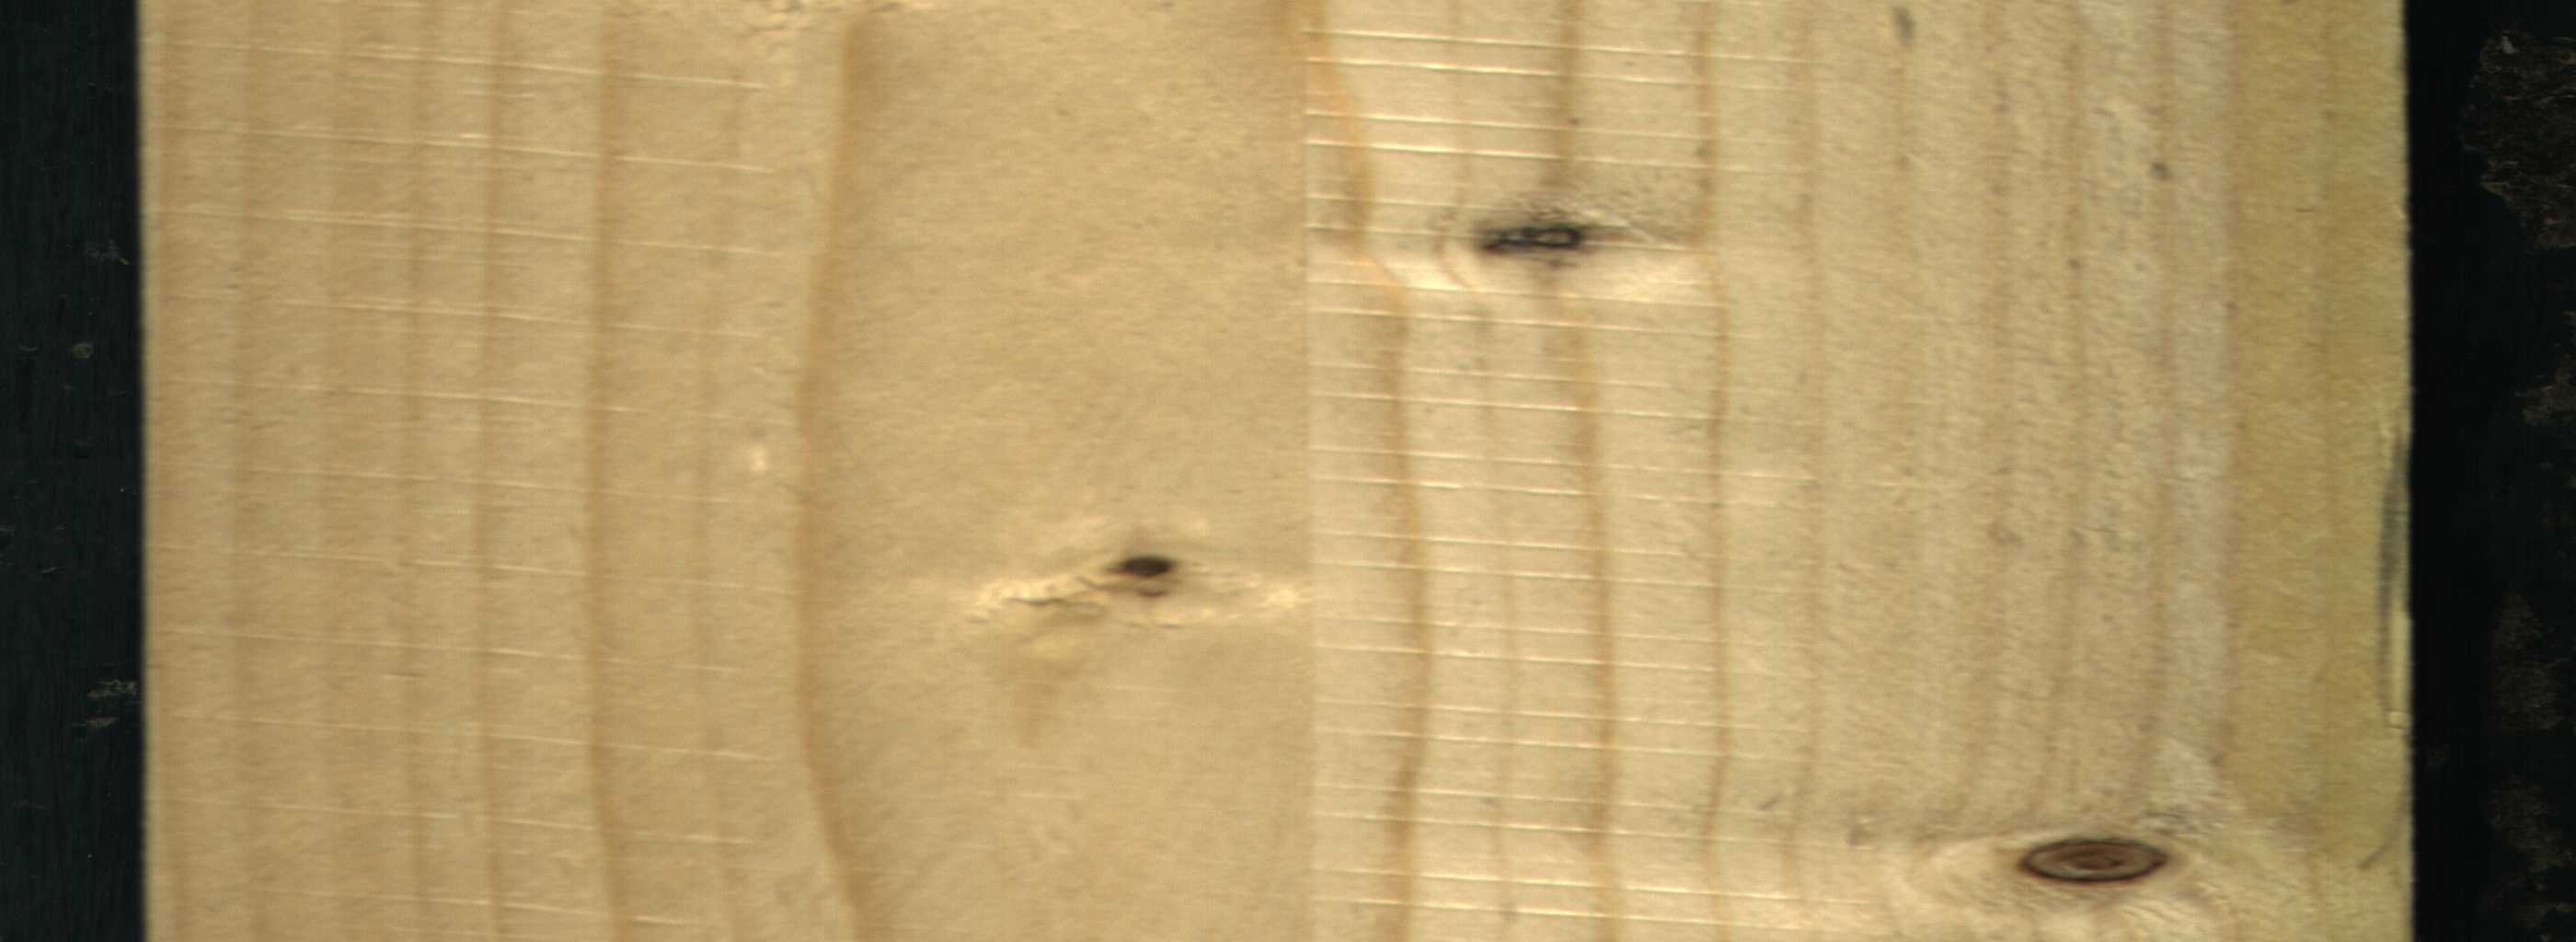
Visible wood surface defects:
Dead_Knot
Dead_Knot
Dead_Knot